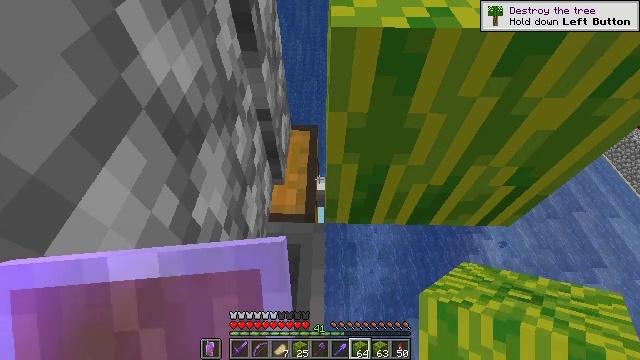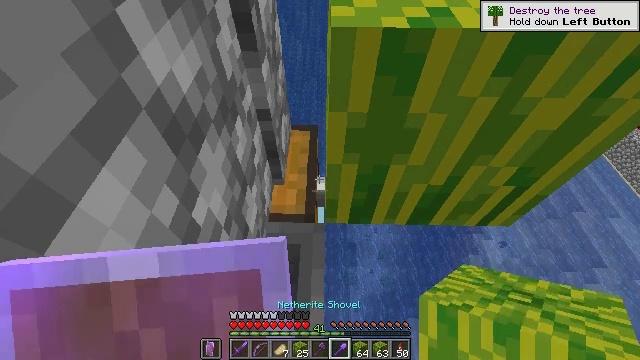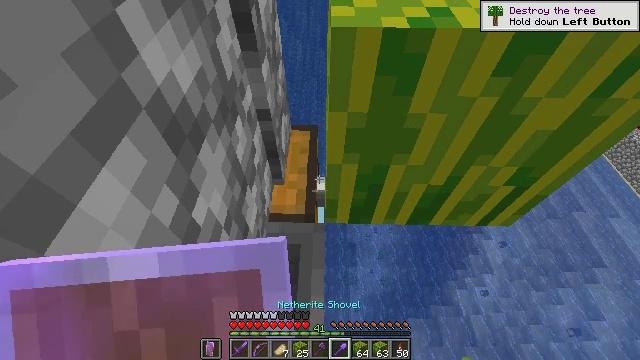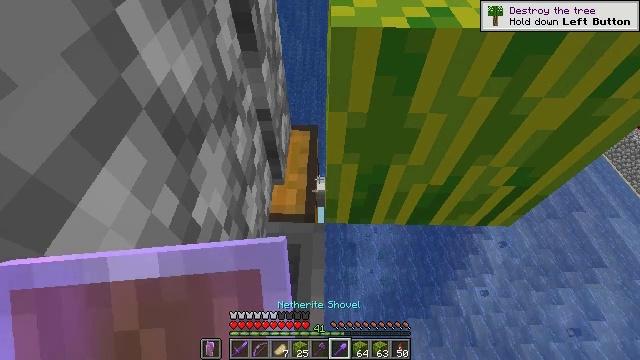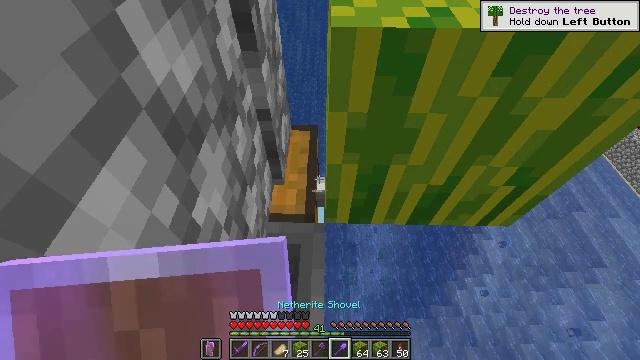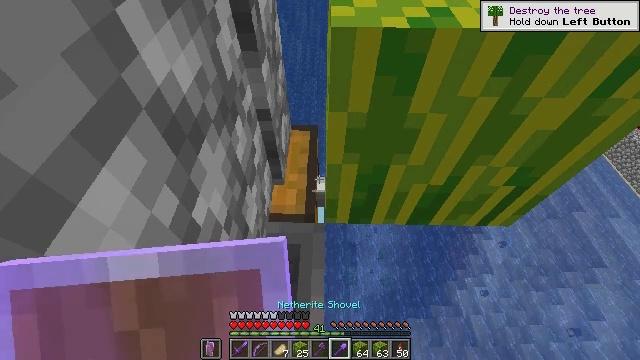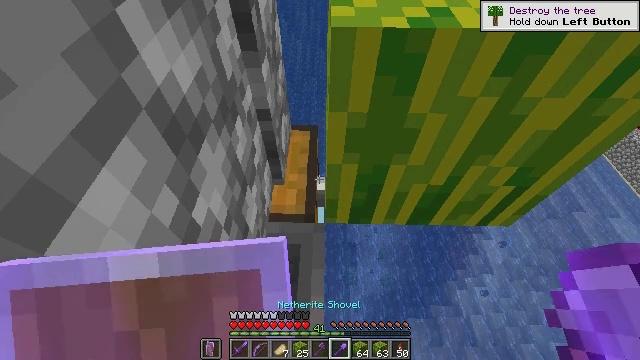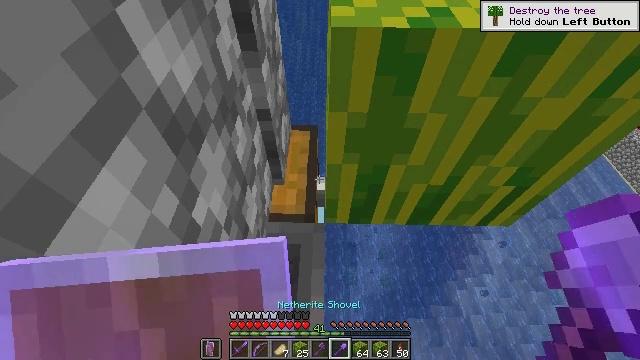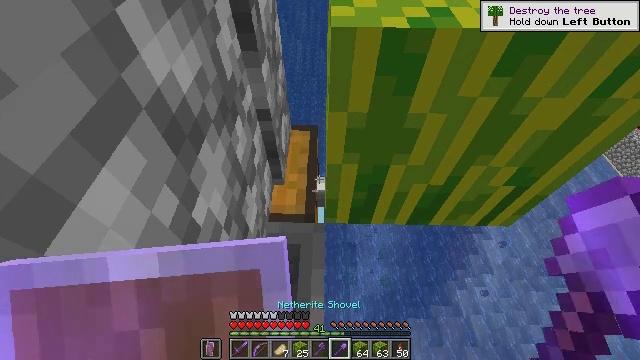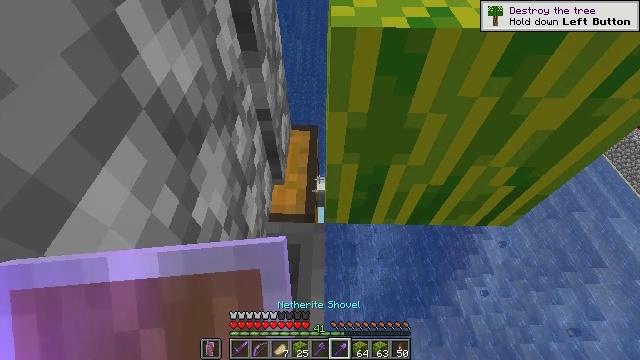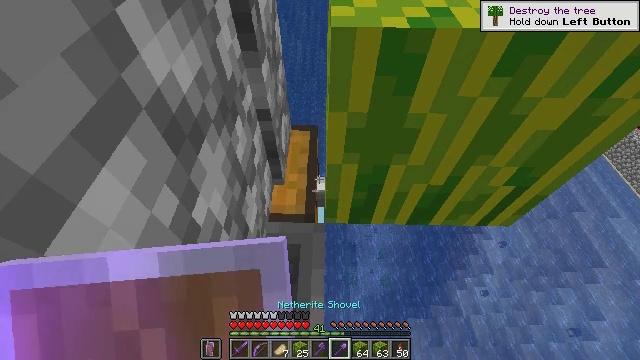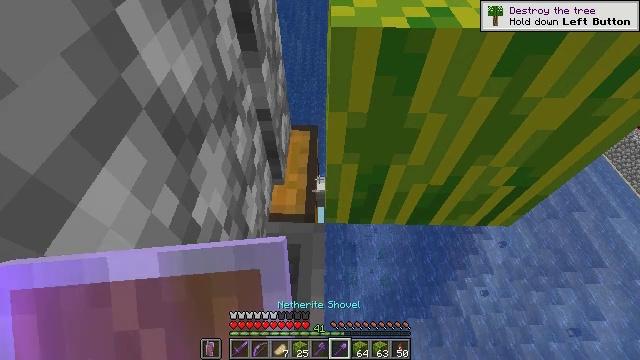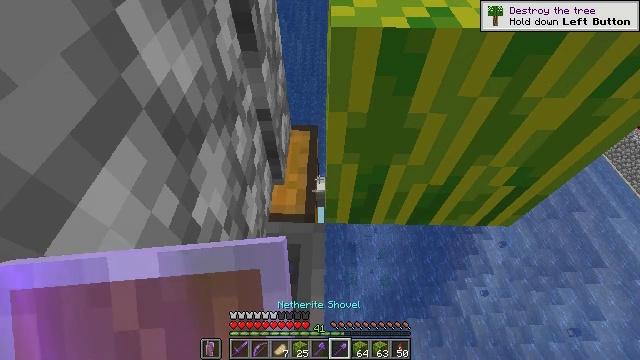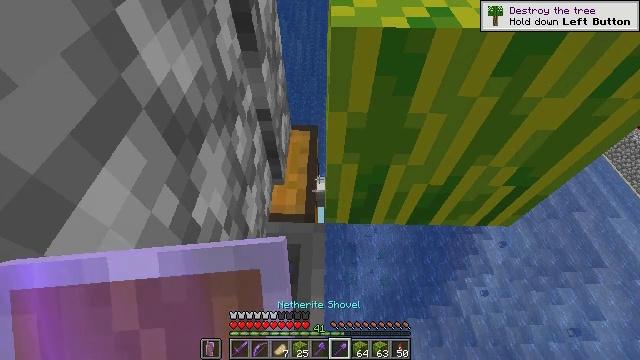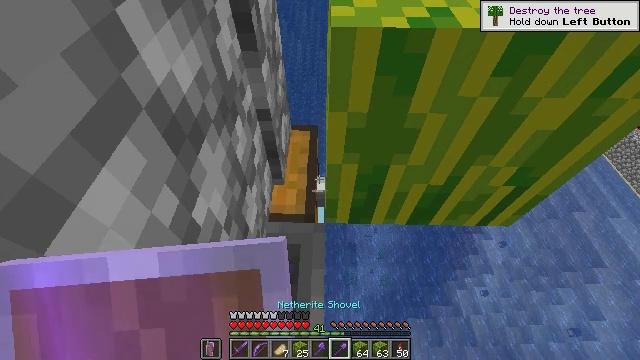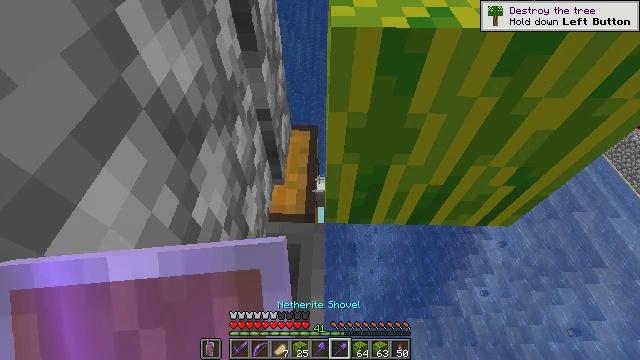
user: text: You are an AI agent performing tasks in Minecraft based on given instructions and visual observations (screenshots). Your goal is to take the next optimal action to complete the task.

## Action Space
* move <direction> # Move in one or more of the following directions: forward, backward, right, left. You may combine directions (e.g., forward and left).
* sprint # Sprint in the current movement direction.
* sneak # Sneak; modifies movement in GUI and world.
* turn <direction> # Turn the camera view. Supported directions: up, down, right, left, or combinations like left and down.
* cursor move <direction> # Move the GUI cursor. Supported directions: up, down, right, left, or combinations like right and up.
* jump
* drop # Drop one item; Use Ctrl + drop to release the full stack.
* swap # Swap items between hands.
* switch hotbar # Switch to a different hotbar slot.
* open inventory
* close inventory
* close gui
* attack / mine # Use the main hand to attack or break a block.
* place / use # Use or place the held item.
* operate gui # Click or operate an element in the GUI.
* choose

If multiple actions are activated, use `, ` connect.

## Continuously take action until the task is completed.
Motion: motion action
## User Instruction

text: Mine a melon block.
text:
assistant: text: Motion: sneak
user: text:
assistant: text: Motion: sneak
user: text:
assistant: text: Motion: sneak
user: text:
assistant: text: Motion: sneak
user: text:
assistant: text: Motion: sneak
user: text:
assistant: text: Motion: sneak
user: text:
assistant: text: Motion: sneak
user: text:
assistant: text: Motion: sneak
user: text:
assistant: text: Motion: sneak
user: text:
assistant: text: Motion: sneak
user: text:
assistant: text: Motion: sneak
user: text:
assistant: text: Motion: sneak
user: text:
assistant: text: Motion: sneak
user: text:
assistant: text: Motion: sneak
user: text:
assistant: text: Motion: sneak
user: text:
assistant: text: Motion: sneak
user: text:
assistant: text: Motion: sneak
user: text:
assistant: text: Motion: sneak
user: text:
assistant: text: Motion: sneak
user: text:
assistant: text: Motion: sneak
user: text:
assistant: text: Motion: sneak
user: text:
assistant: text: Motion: sneak
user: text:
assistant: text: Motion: sneak
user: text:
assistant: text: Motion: sneak
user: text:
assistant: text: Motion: sneak
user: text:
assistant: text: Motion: sneak
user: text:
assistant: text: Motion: sneak
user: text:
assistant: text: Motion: sneak
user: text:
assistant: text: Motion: no_op
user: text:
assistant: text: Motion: no_op